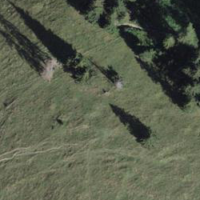
EUNIS habitat code: 44
Species observed at this site:
Arnica montana